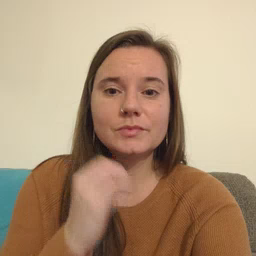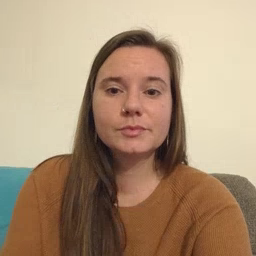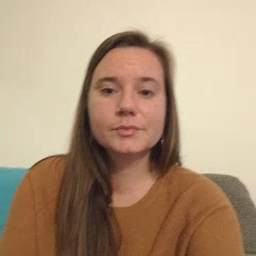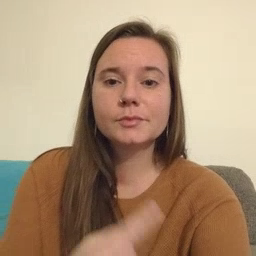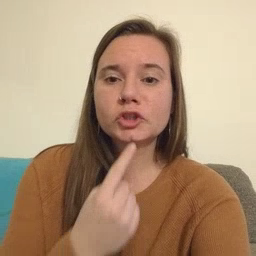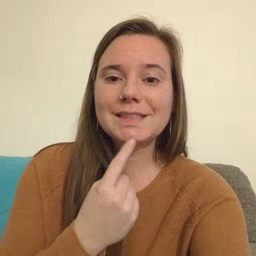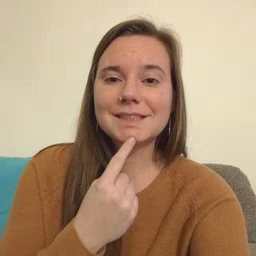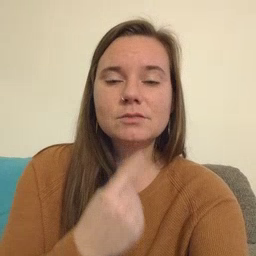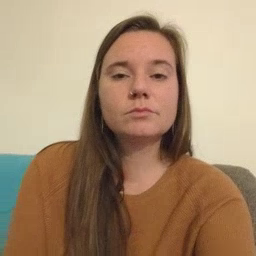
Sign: chin